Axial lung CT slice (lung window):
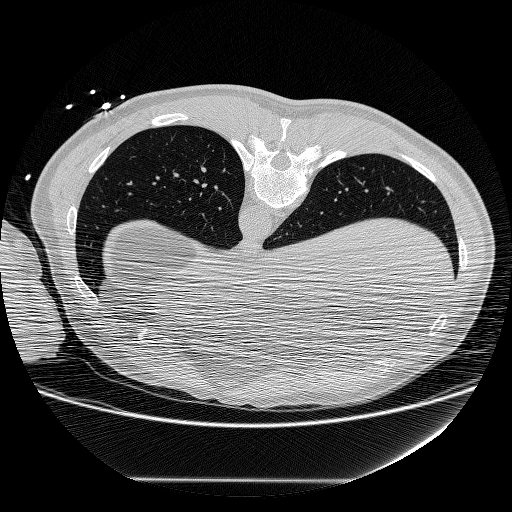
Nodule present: no